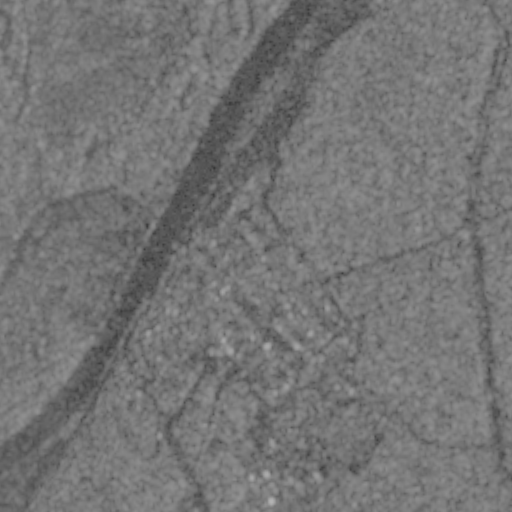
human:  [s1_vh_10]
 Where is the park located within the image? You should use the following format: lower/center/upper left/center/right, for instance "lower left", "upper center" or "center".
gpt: The park is located in the lower center of the image.
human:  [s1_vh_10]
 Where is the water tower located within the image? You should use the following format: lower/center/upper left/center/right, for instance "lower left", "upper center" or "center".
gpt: The water tower is located in the lower center of the image.
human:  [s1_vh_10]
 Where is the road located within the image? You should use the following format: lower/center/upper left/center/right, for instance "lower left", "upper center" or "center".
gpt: There is no road in the image.

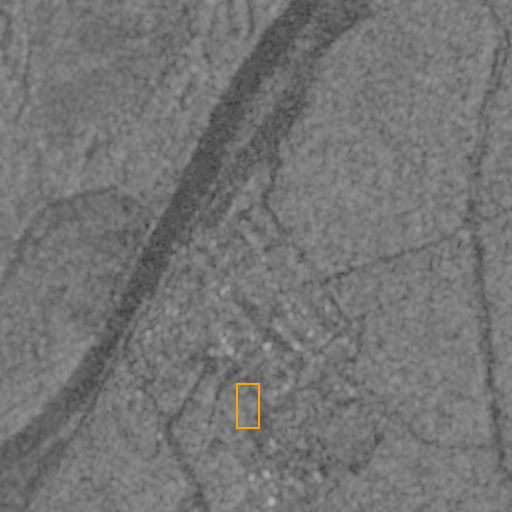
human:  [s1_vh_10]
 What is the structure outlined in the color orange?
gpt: The structure outlined in orange is a park.
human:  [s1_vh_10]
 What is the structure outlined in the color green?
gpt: There is no green outline.